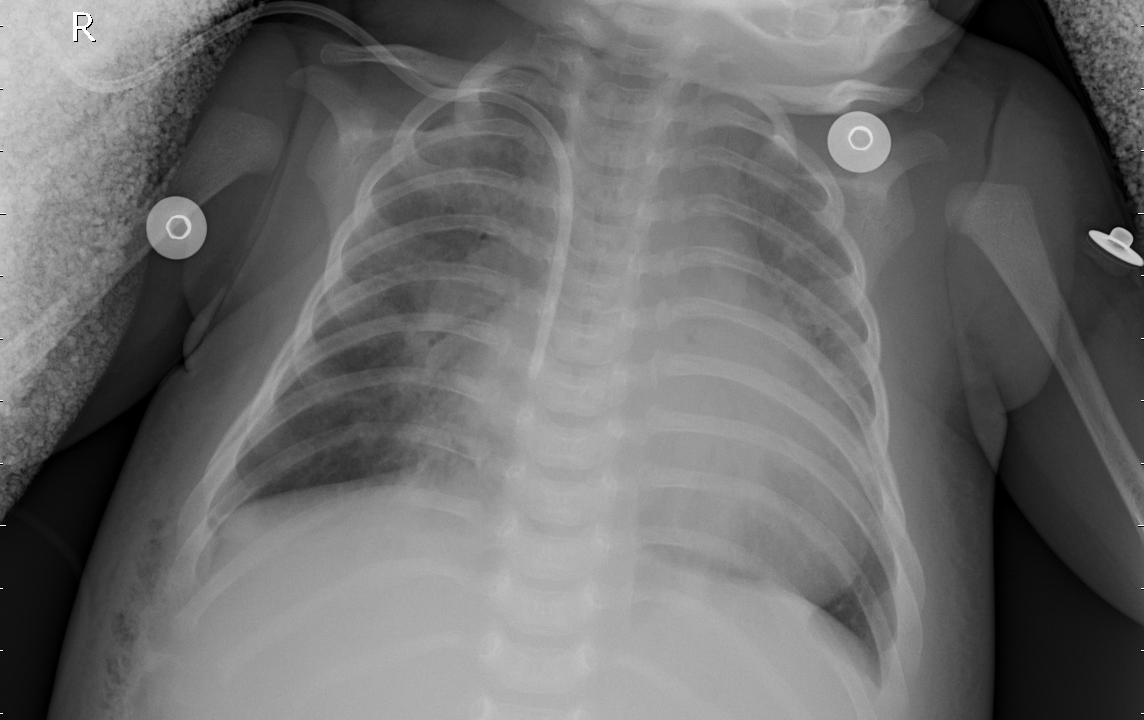
Diagnosis: PNEUMONIA